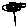
Label: tree